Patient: sex F, age 71
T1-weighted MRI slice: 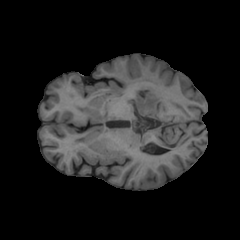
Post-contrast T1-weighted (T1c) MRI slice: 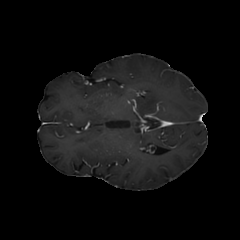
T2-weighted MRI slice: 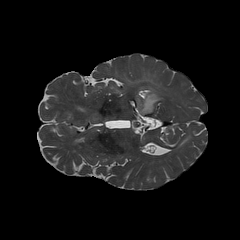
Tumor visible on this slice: yes
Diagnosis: Astrocytoma, IDH-mutant
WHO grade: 2